Question: I'm trying to connect 'TextViews' of single words and create multilpe rows of them. In order to determine when to create a new line I need to check the width of the words' TextViews.
Here is a pic that is similar to what im trying to accomplish

I get a weird errors when I try to use 'getWidth':
'''
Caused by: java.lang.NullPointerException: Attempt to invoke virtual method 'int android.widget.RelativeLayout.getWidth()' on a null object reference
'''
However when I debug the code rL2 is not null and has a value.
Im guessing my View hasn't been created yet? But how can I alter it dynamically? How can I make my rows?
Here is my code:
'''
@Override
public View onCreateView(LayoutInflater inflater, ViewGroup container,
Bundle savedInstanceState) {
// Inflate the layout for this fragment
View v = inflater.inflate(R.layout.fragment_call_response, container, false);
v.measure(widthMeasureSpec, heightMeasureSpec);
int lineWidth = 0;
RelativeLayout rL2 = (RelativeLayout) v.findViewById(R.id.row1);
int lineCount = 0;
int rowWidth = rL2.getWidth();
int wordCountRow = 0;
TextView question = (TextView) v.findViewById(R.id.Question);
TextView choice1 = (TextView) v.findViewById(R.id.choice1);
TextView choice2 = (TextView) v.findViewById(R.id.choice2);
TextView choice3 = (TextView) v.findViewById(R.id.choice3);
TextView choice4 = (TextView) v.findViewById(R.id.choice4);
TextView speaker = (TextView) v.findViewById(R.id.Speaker);
TextView progress = (TextView) v.findViewById(R.id.progress);
ArrayList<String> answers = new ArrayList<>();
answers.addAll(quote.getAnswerChoice());
answers.add(quote.getWordSplitTypeA().get(quote.getAnswerIndex().get(0)));
Collections.shuffle(answers);
speaker.setText("How would " + quote.getSpeaker().get(0) + " Marx answer the above question?");
choice1.setText(answers.get(0));
choice2.setText(answers.get(1));
choice3.setText(answers.get(2));
choice4.setText(answers.get(3));
progress.setText(String.format("%.1f%% Complete", (SingletonFactory.getPlayer().getLessonProgress()[0] / 12.0) * 100));
//addTextViews(v);
for(int i = 0;i<quote.getWordSplitTypeA().size(); i++) {
if (lineWidth + 10 > rowWidth) {
lineCount++;
wordCountRow = 0;
}
int padding = getResources().getDimensionPixelOffset(R.dimen.wordBoxPadding);
TextView tv = new TextView(getActivity());
tv.setId(i);
tv.setText(quote.getWordSplitTypeA().get(i));
tv.setBackgroundColor(Color.parseColor(bGColor));
tv.setTextColor(Color.WHITE);
tv.setGravity(Gravity.CENTER);
tv.setPadding(padding, padding, padding, padding);
ViewGroup.LayoutParams LP = new ViewGroup.LayoutParams(ViewGroup.LayoutParams.MATCH_PARENT, ViewGroup.LayoutParams.WRAP_CONTENT);
tv.setLayoutParams(LP);
RelativeLayout.LayoutParams params = (RelativeLayout.LayoutParams) tv.getLayoutParams();
if (wordCountRow == 0) {
params.addRule(RelativeLayout.CENTER_VERTICAL);
params.addRule(RelativeLayout.ALIGN_PARENT_LEFT);
params.addRule(RelativeLayout.ALIGN_PARENT_START);
} else {
params.addRule(RelativeLayout.CENTER_VERTICAL);
params.addRule(RelativeLayout.RIGHT_OF, (i - 1));
}
tv.setLayoutParams(params);
if (quote.getAnswerIndex().contains(i)) {
tv.setBackgroundColor(Color.RED);
tv.setText(".....");
}
int width = tv.getWidth();
lineWidth += width;
if (lineCount == 0) {
RelativeLayout rL = (RelativeLayout) v.findViewById(R.id.row1);
rL.addView(tv);
} else if (lineCount == 1) {
RelativeLayout rL = (RelativeLayout) v.findViewById(R.id.row2);
rL.addView(tv);
} else if (lineCount == 2) {
RelativeLayout rL = (RelativeLayout) v.findViewById(R.id.row3);
rL.addView(tv);
} else if (lineCount == 3) {
RelativeLayout rL = (RelativeLayout) v.findViewById(R.id.row4);
rL.addView(tv);
}
choice1.setOnClickListener(mClickListener);
choice2.setOnClickListener(mClickListener);
choice3.setOnClickListener(mClickListener);
choice4.setOnClickListener(mClickListener);
question.setText(quote.getSpeaker().get(0) + ": " + quote.getQuote().get(0));
}
return v;
}
'''
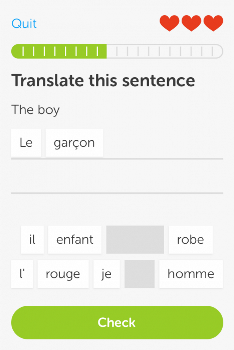
Answer: > How can I measure the width of my views as I create them?
You can't. That is handled during measure and layout passes, which happen well after you create the widget.
> I'm trying to connect TextViews of single words and create multilpe rows of them.
It looks like you should be using <URL>, or something like that, as the container for the 'TextViews', where it will wrap them automatically.
If that 'FlowLayout' does not meet your needs, <URL>.
And, if neither of those as quite what you want, you can use them for inspiration in writing your own. The UI rules that you are trying to implement should be implemented in the container, as the container handles sizing and positioning its children.